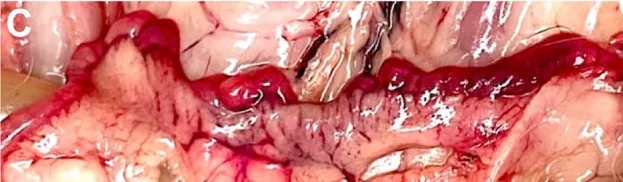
Necropsy findings in rabbit #4 (Oryctolagus cuniculus cuniculus) case. Uterus. Had multifocal to coalescing hemorrhages.
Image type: medical_photograph (other_medical_photograph)